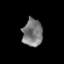
Tissue: prostate
Cell type: T cells
Senescence score: 0.3237
Nuclear area (px): 537
Mean DAPI intensity: 122.33